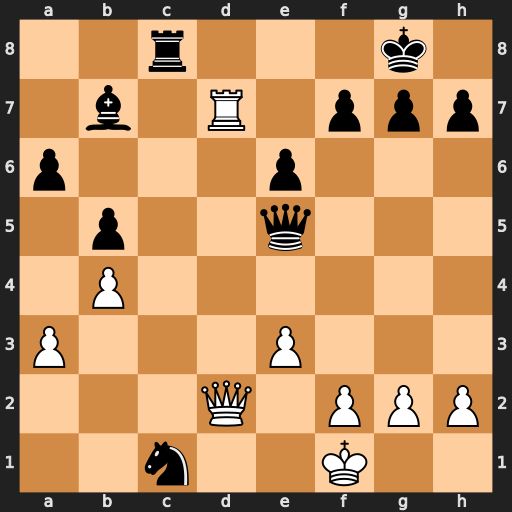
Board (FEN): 2r3k1/1b1R1ppp/p3p3/1p2q3/1P6/P3P3/3Q1PPP/2n2K2
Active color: w
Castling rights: -
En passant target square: -
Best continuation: Rd8+ Rxd8 Qxd8#